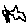
Label: star